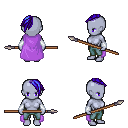
a pixel art fantasy rpg character, female body template, dark elf, purple skin, lavender cape, teal pants, blue long mohawk hairstyle, white cloth bracers, spear, four views (front, back, left, right), 2x2 character sprite sheet, small pixel art, hard edges, no anti-aliasing